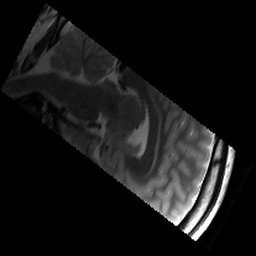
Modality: T2w
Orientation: sagittal
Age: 26
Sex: male
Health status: healthy
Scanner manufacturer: siemens
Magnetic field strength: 3 T
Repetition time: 7.97 s
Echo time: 0.064 s